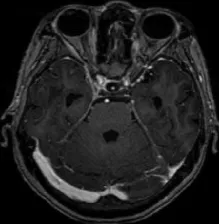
MRI changes in leptomeningeal metastasis before and after treatment. (D-F) After three courses of intrathecal chemotherapy, the thickening and pronounced enhancement of the meninges in the cerebellum disappeared.
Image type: radiology (mri)